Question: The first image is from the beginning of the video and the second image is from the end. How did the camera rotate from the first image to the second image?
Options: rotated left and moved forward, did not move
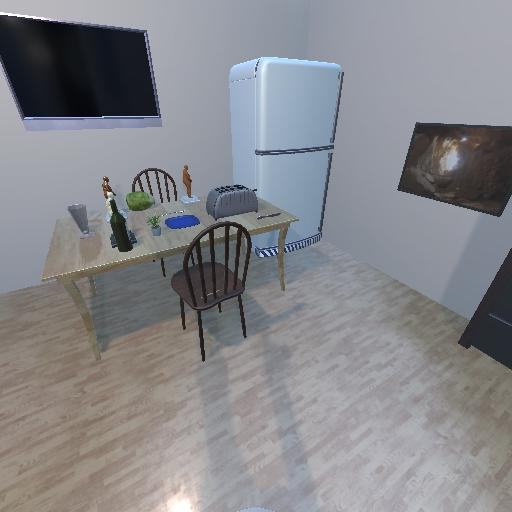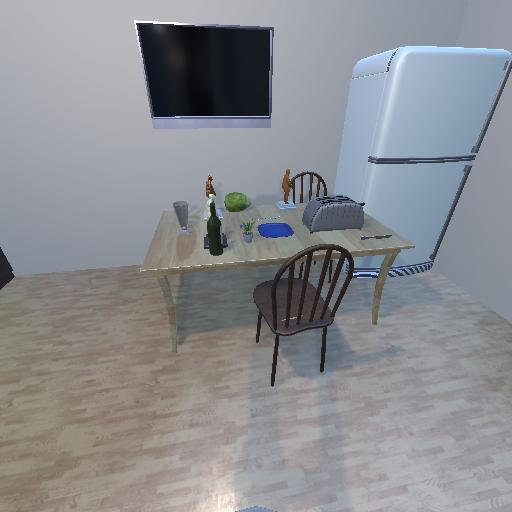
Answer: rotated left and moved forward